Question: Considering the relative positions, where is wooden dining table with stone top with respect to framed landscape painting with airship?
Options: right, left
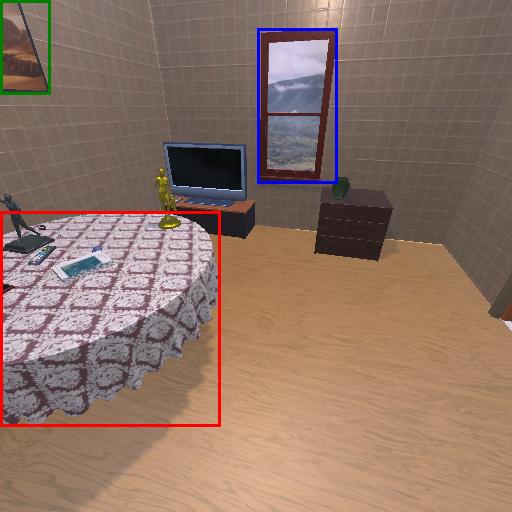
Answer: right